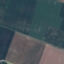
Land use / land cover: AnnualCrop